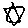
Label: star